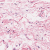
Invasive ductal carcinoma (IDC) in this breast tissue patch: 0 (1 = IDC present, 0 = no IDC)